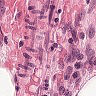
Metastatic tissue present: no